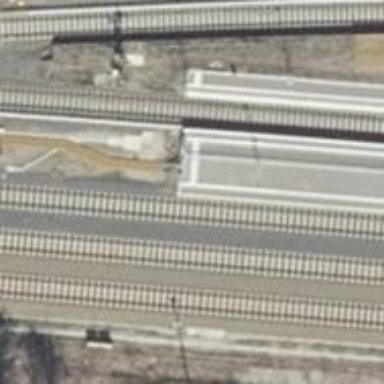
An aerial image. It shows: Close-up of railway platform edge.